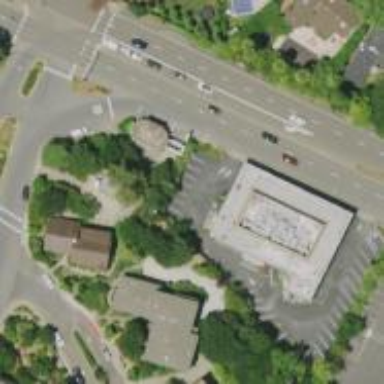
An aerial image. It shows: Healthcare clinic.